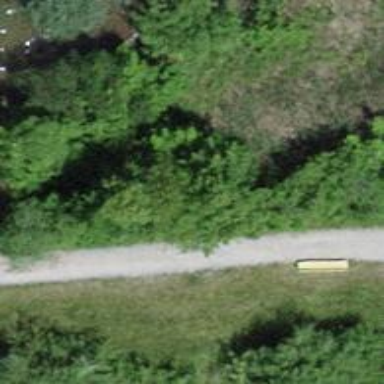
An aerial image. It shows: Bench for seating.